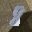
Label: 8